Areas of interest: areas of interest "Longgang Happy Valley"
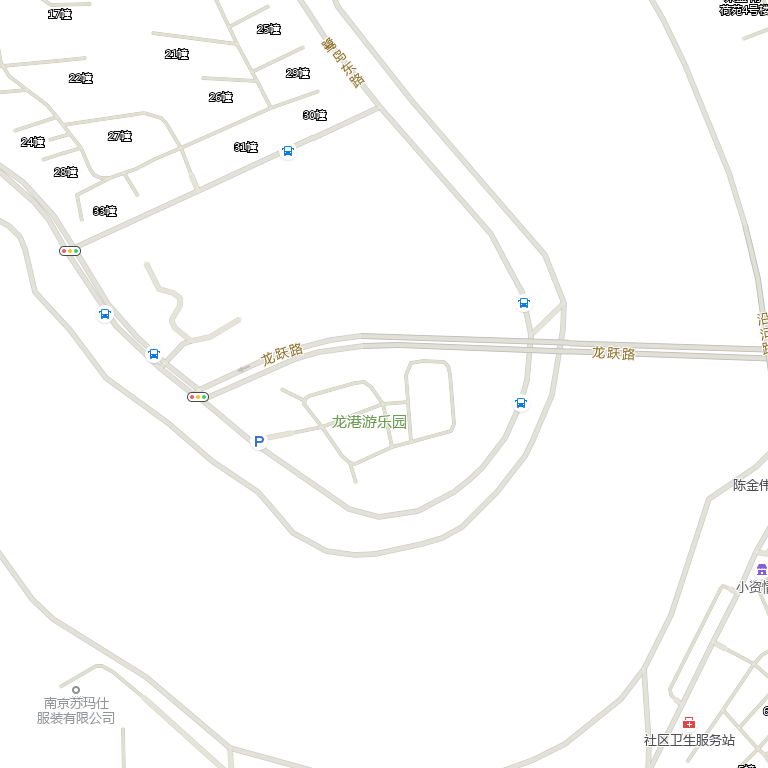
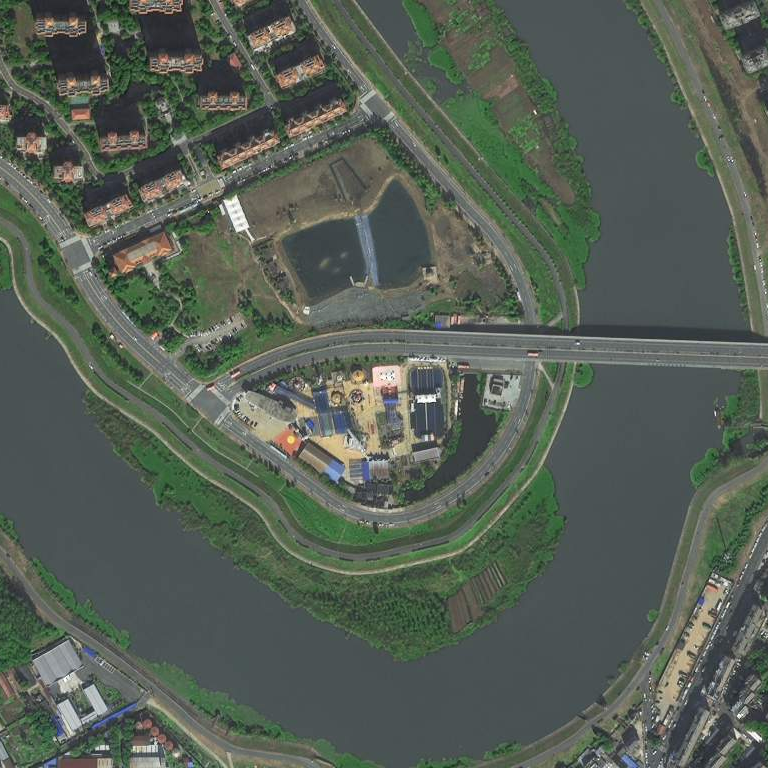